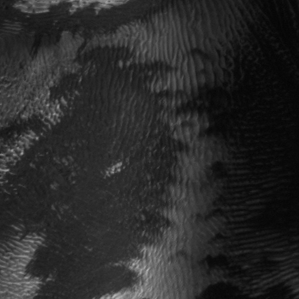
Label: frost